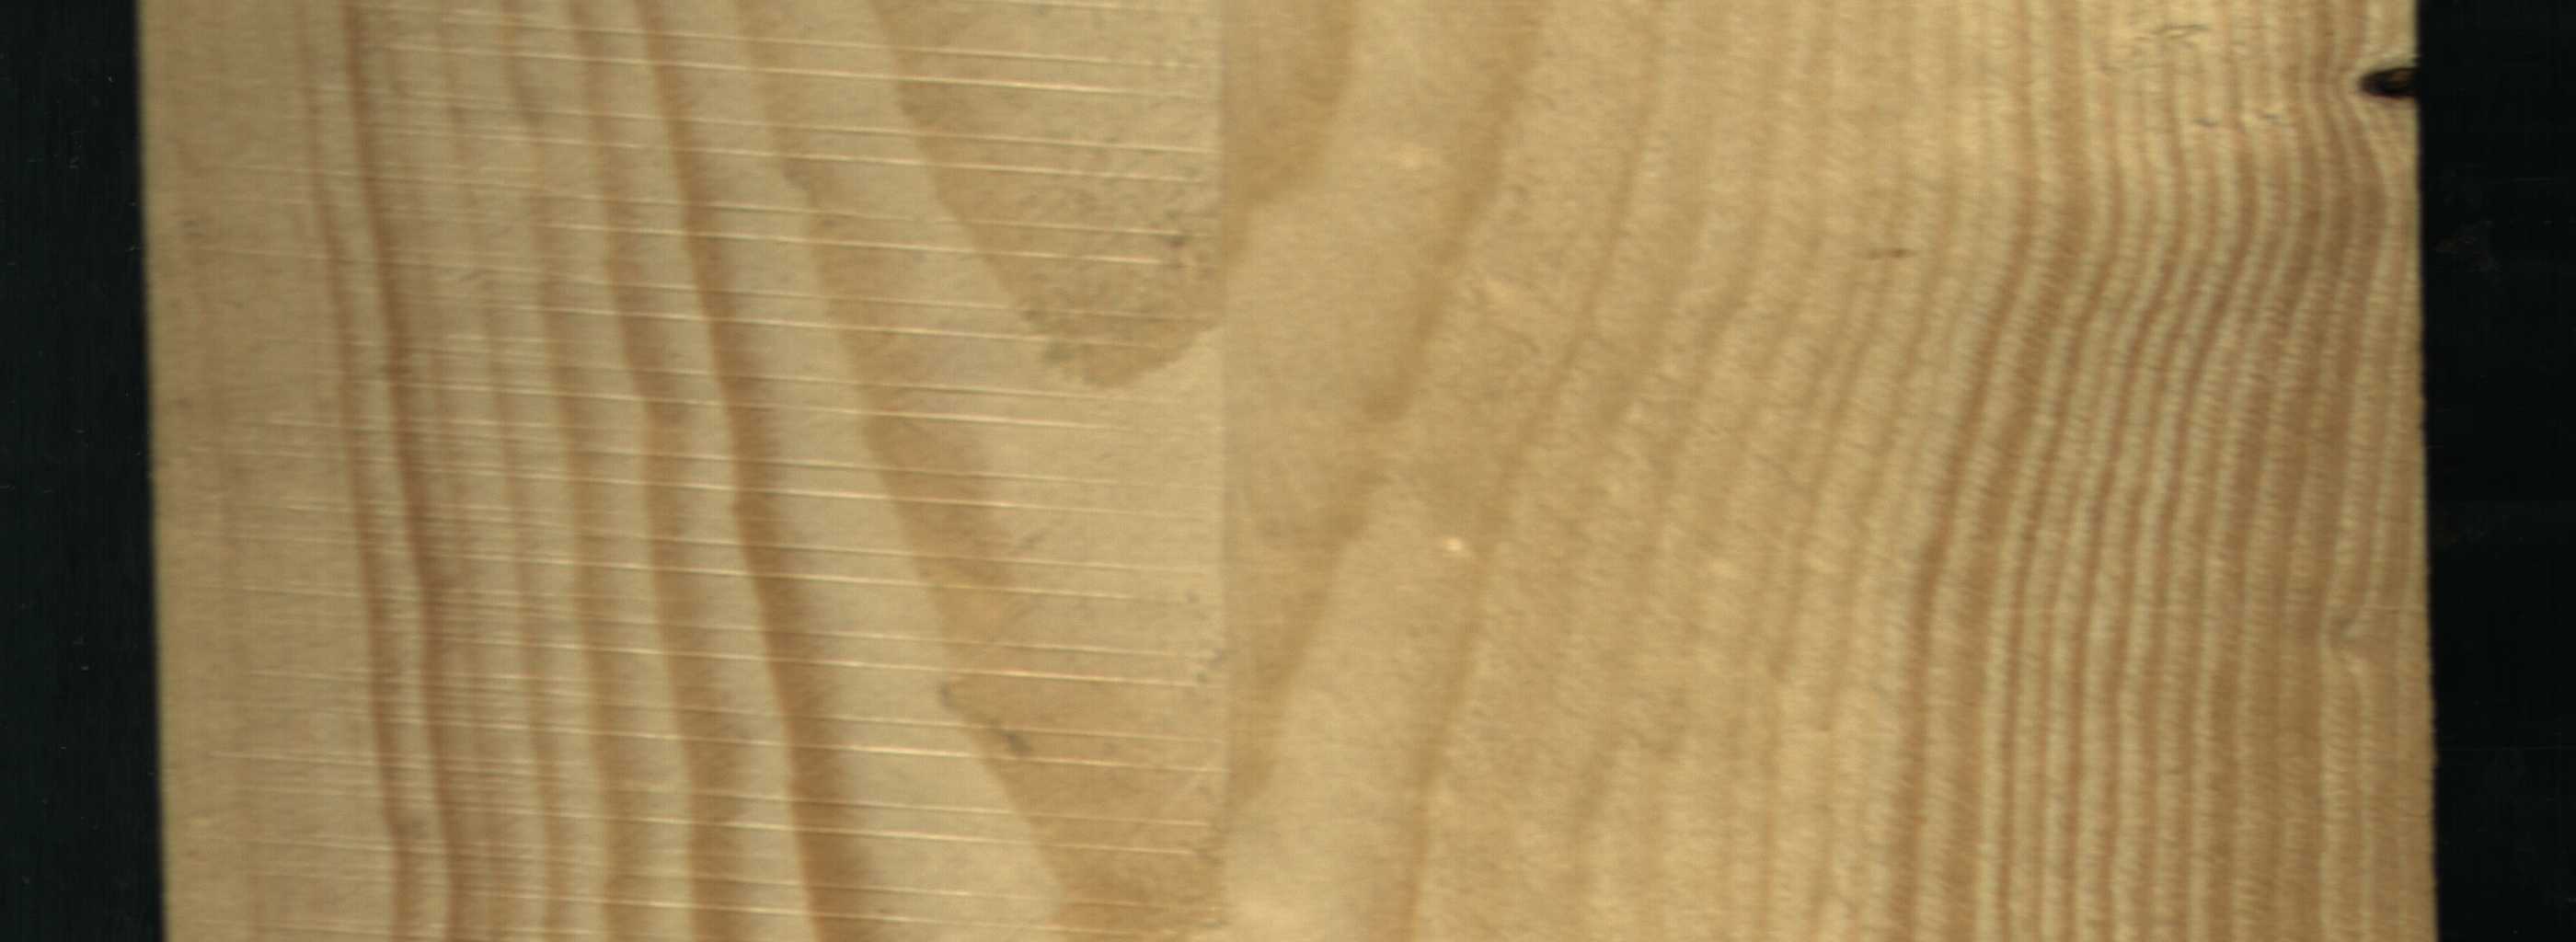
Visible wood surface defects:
Knot_missing